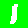
Digit: 1